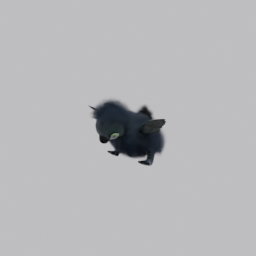
Label: animals